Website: macys
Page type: billing-address
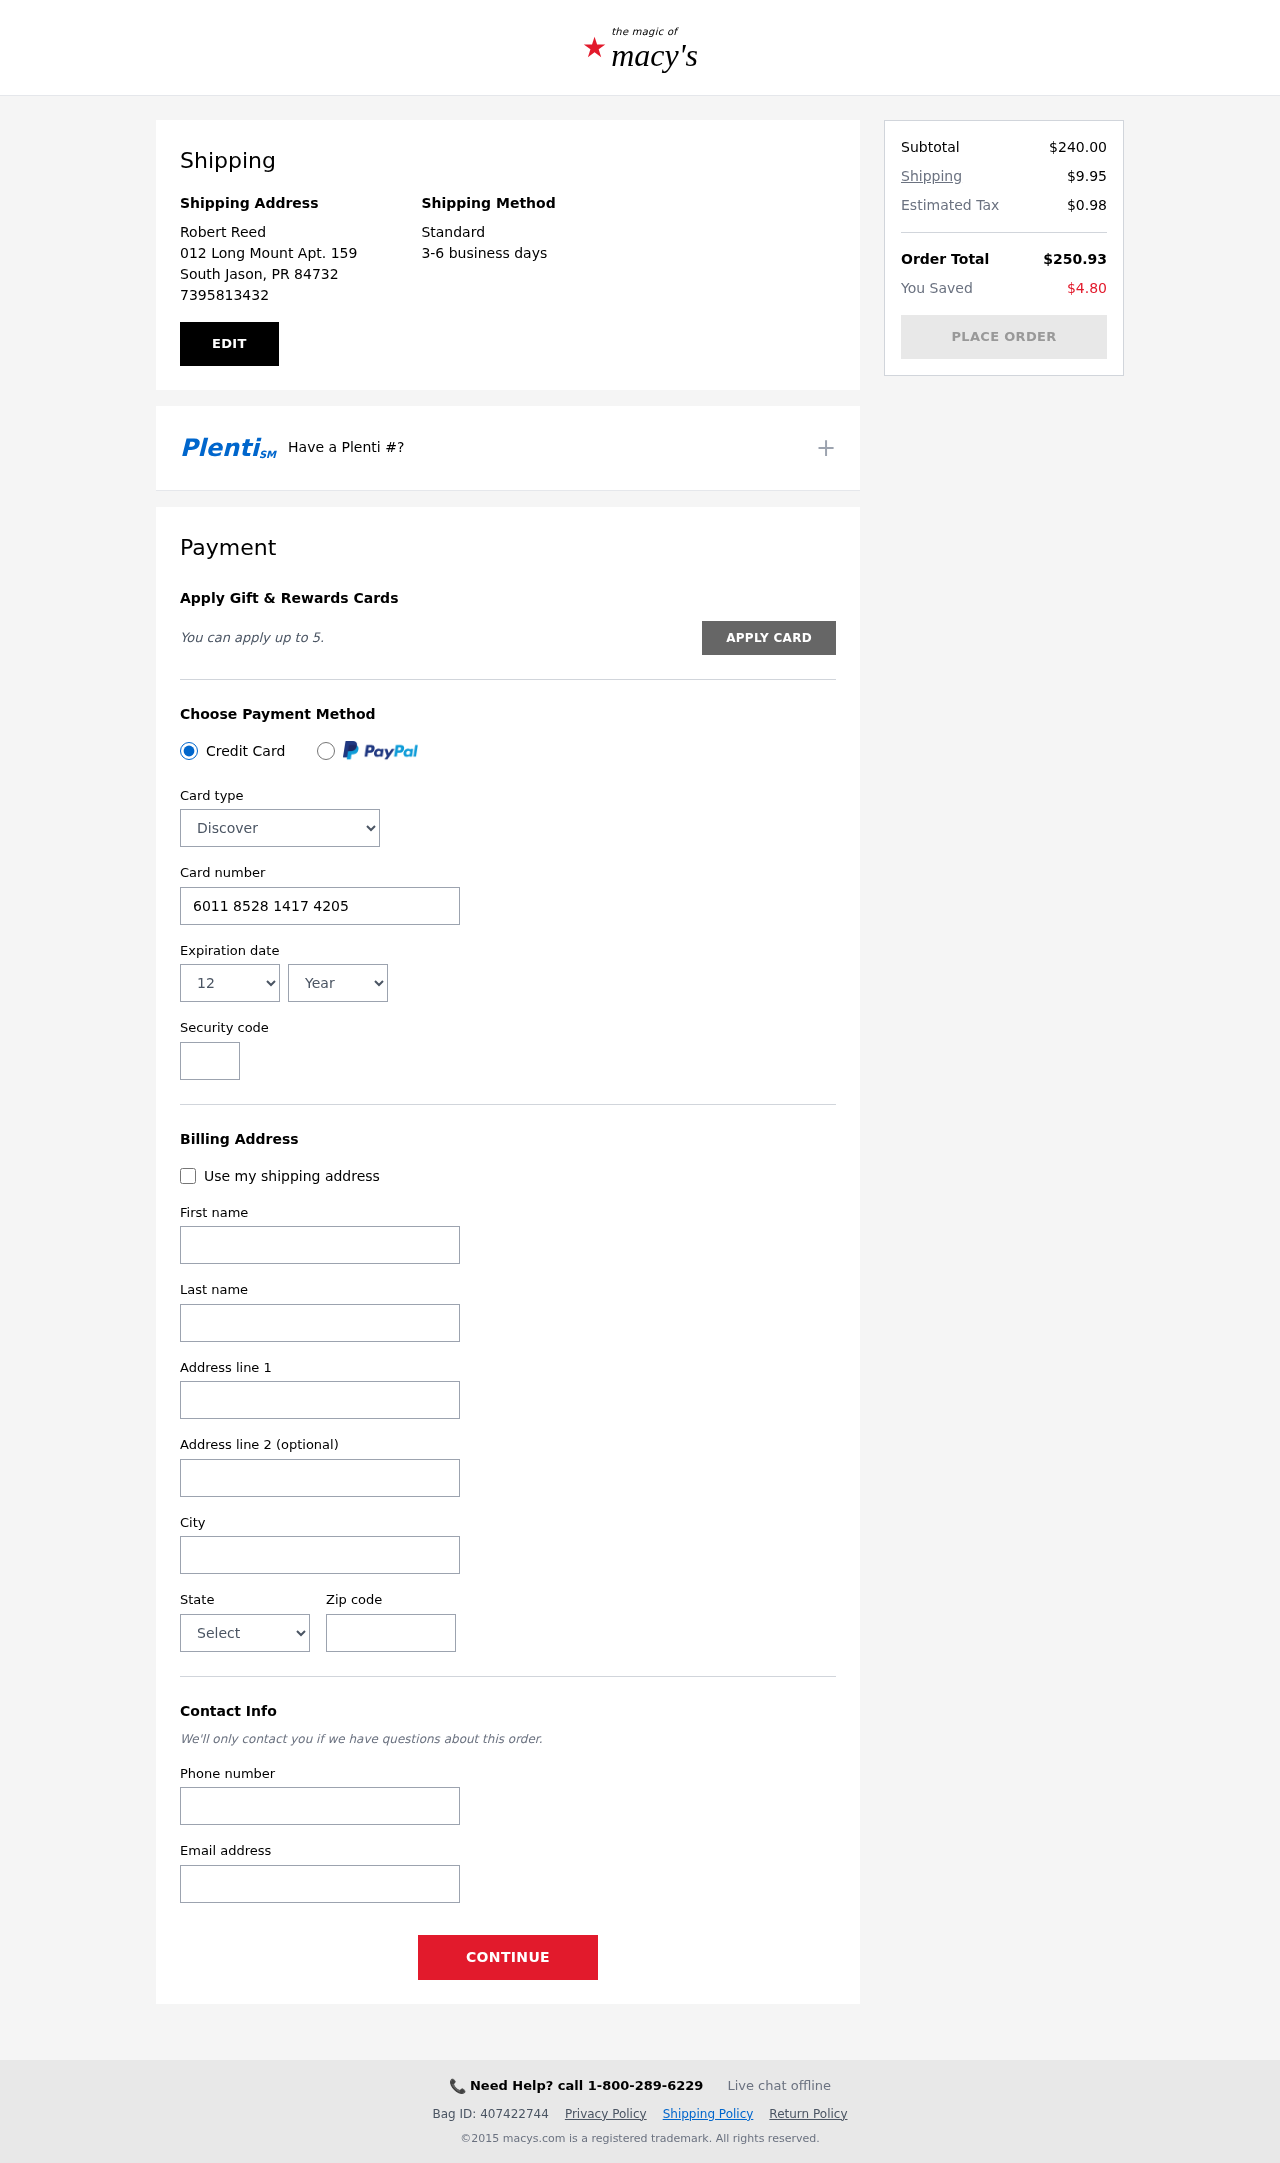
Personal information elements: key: PII_CARD_CVV
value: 841
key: PII_CARD_EXPIRY_MONTH
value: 12
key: PII_CARD_EXPIRY_YEAR
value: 30
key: PII_CARD_NUMBER
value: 6011 8528 1417 4205
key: PII_CARD_TYPE
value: Discover
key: PII_CITY
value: South Jason
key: PII_CITY_STATE_ZIP
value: South Jason, PR 84732
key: PII_EMAIL
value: robert.reed@gmail.com
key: PII_FIRSTNAME
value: Robert
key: PII_FULLNAME
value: Robert Reed
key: PII_LASTNAME
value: Reed
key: PII_PHONE
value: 7395813432
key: PII_POSTCODE
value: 84732
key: PII_STATE
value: PR
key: PII_STREET
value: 012 Long Mount Apt. 159
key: PII_STREET2
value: Suite 578
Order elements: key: ORDER_SUBTOTAL
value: $240.00
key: ORDER_SHIPPING_COST
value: $9.95
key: ORDER_TAX
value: $0.98
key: ORDER_TOTAL
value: $250.93
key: ORDER_SAVINGS
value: $4.80